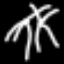
Label: palm tree